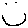
Label: smiley face